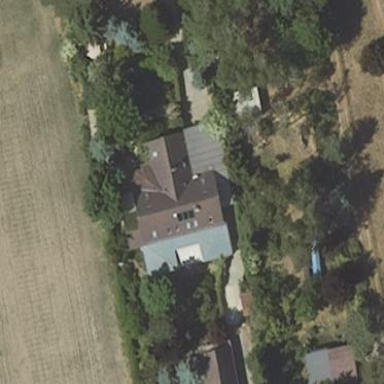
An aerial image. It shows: Gabled roofed house.